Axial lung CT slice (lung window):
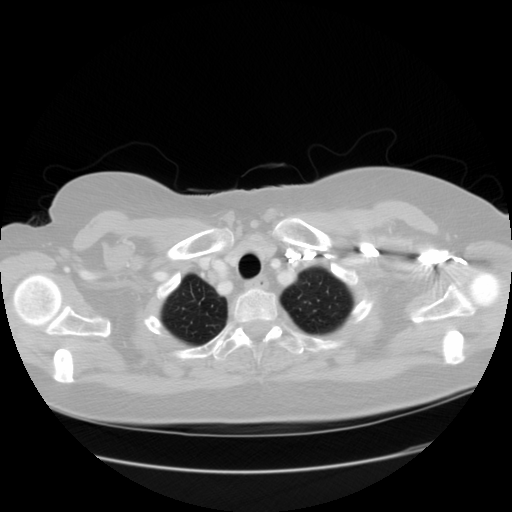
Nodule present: no